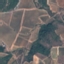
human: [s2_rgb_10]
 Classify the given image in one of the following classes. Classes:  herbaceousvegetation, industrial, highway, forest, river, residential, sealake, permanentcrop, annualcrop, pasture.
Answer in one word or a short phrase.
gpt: PermanentCrop